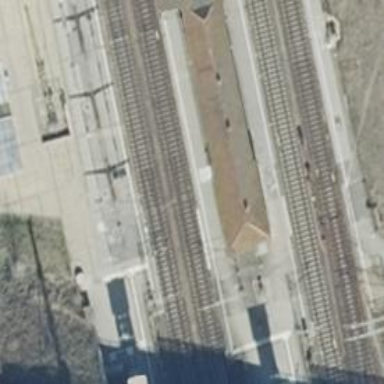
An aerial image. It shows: Railway station that also serves as public transport station.